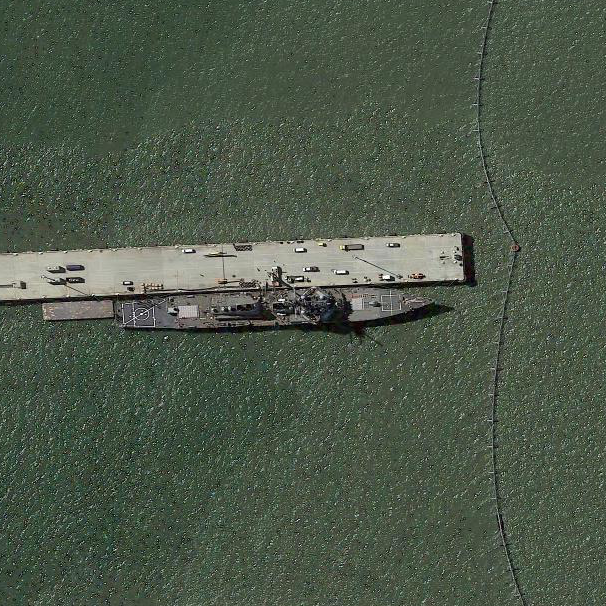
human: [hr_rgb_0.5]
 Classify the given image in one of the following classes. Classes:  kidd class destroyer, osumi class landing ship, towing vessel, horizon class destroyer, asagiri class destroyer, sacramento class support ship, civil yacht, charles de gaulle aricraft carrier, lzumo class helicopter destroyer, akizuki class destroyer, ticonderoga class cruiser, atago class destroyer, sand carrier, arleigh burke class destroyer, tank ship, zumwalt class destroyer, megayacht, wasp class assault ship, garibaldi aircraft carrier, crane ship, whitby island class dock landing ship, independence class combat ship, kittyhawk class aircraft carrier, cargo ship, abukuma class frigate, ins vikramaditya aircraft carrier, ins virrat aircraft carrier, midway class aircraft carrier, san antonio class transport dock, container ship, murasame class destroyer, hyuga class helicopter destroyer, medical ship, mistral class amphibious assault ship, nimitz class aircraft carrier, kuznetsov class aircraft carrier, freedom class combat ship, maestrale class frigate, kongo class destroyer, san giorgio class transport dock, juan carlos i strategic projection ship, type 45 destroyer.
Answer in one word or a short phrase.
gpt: Arleigh Burke class destroyer